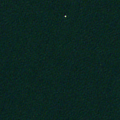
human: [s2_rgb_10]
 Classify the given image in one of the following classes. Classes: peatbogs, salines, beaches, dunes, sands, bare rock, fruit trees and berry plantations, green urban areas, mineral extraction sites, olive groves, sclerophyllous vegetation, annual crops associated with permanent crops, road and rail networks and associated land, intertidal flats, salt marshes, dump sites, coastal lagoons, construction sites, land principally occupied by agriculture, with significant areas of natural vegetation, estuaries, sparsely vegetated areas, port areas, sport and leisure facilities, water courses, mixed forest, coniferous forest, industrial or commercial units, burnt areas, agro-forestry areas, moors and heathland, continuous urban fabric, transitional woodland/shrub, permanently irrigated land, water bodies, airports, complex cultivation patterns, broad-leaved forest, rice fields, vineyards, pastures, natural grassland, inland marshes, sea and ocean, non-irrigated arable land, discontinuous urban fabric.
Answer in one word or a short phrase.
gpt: sea and ocean